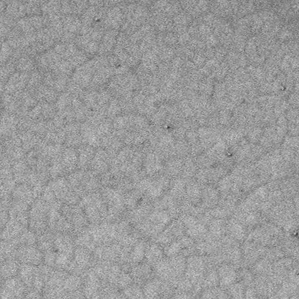
Label: frost